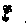
Label: flower